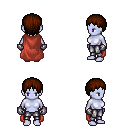
a pixel art fantasy rpg character, female body template, dark elf, purple skin, maroon cape, metal pants, brown plain hairstyle, metal gloves, four views (front, back, left, right), 2x2 character sprite sheet, small pixel art, hard edges, no anti-aliasing